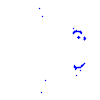
Particle: proton